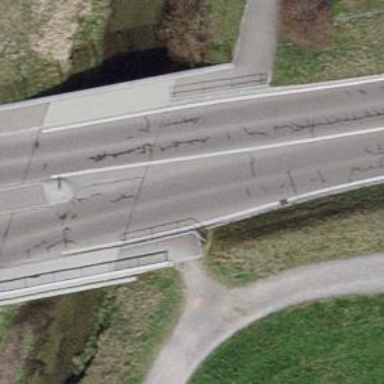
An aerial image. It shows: Marked road crossing.